Question: I've got a gradient div, here it is:
'''
<div class="gradient"></div>
'''
And here is css:
'''
.gradient {
width: 20px;
height: 20px;
background: linear-gradient(to right, rgba(0,0,0,0) 0%, #fff 100%)
}
'''
Very simple.
In Chrome it's works fine, but in Firefox (34.0, Ubuntu 14.04) it's work not correctly:

I tried use 'rgba(0,0,0,0)' instead 'transparent', tried '-moz-linear-gradient' prefix -- no results.
<URL>
Thanks!
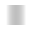
Answer: If you want to avoid the grey in the middle you can use a gradient from transparent white '(255, 255, 255, 0)' to opaque white '(255, 255, 255, 1),#fff'.
'''
.gradient {
width: 20px;
height: 20px;
background: linear-gradient(to right, rgba(255,255,255,0) 0%, #fff 100%)
}
'''
<URL>
In your code the gradient goes from transparent black to opaque white and because of that the grey part in the middle shows up in FF.
I guess chrome and other browser calculate the color steps in the gradient differently.